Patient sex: M
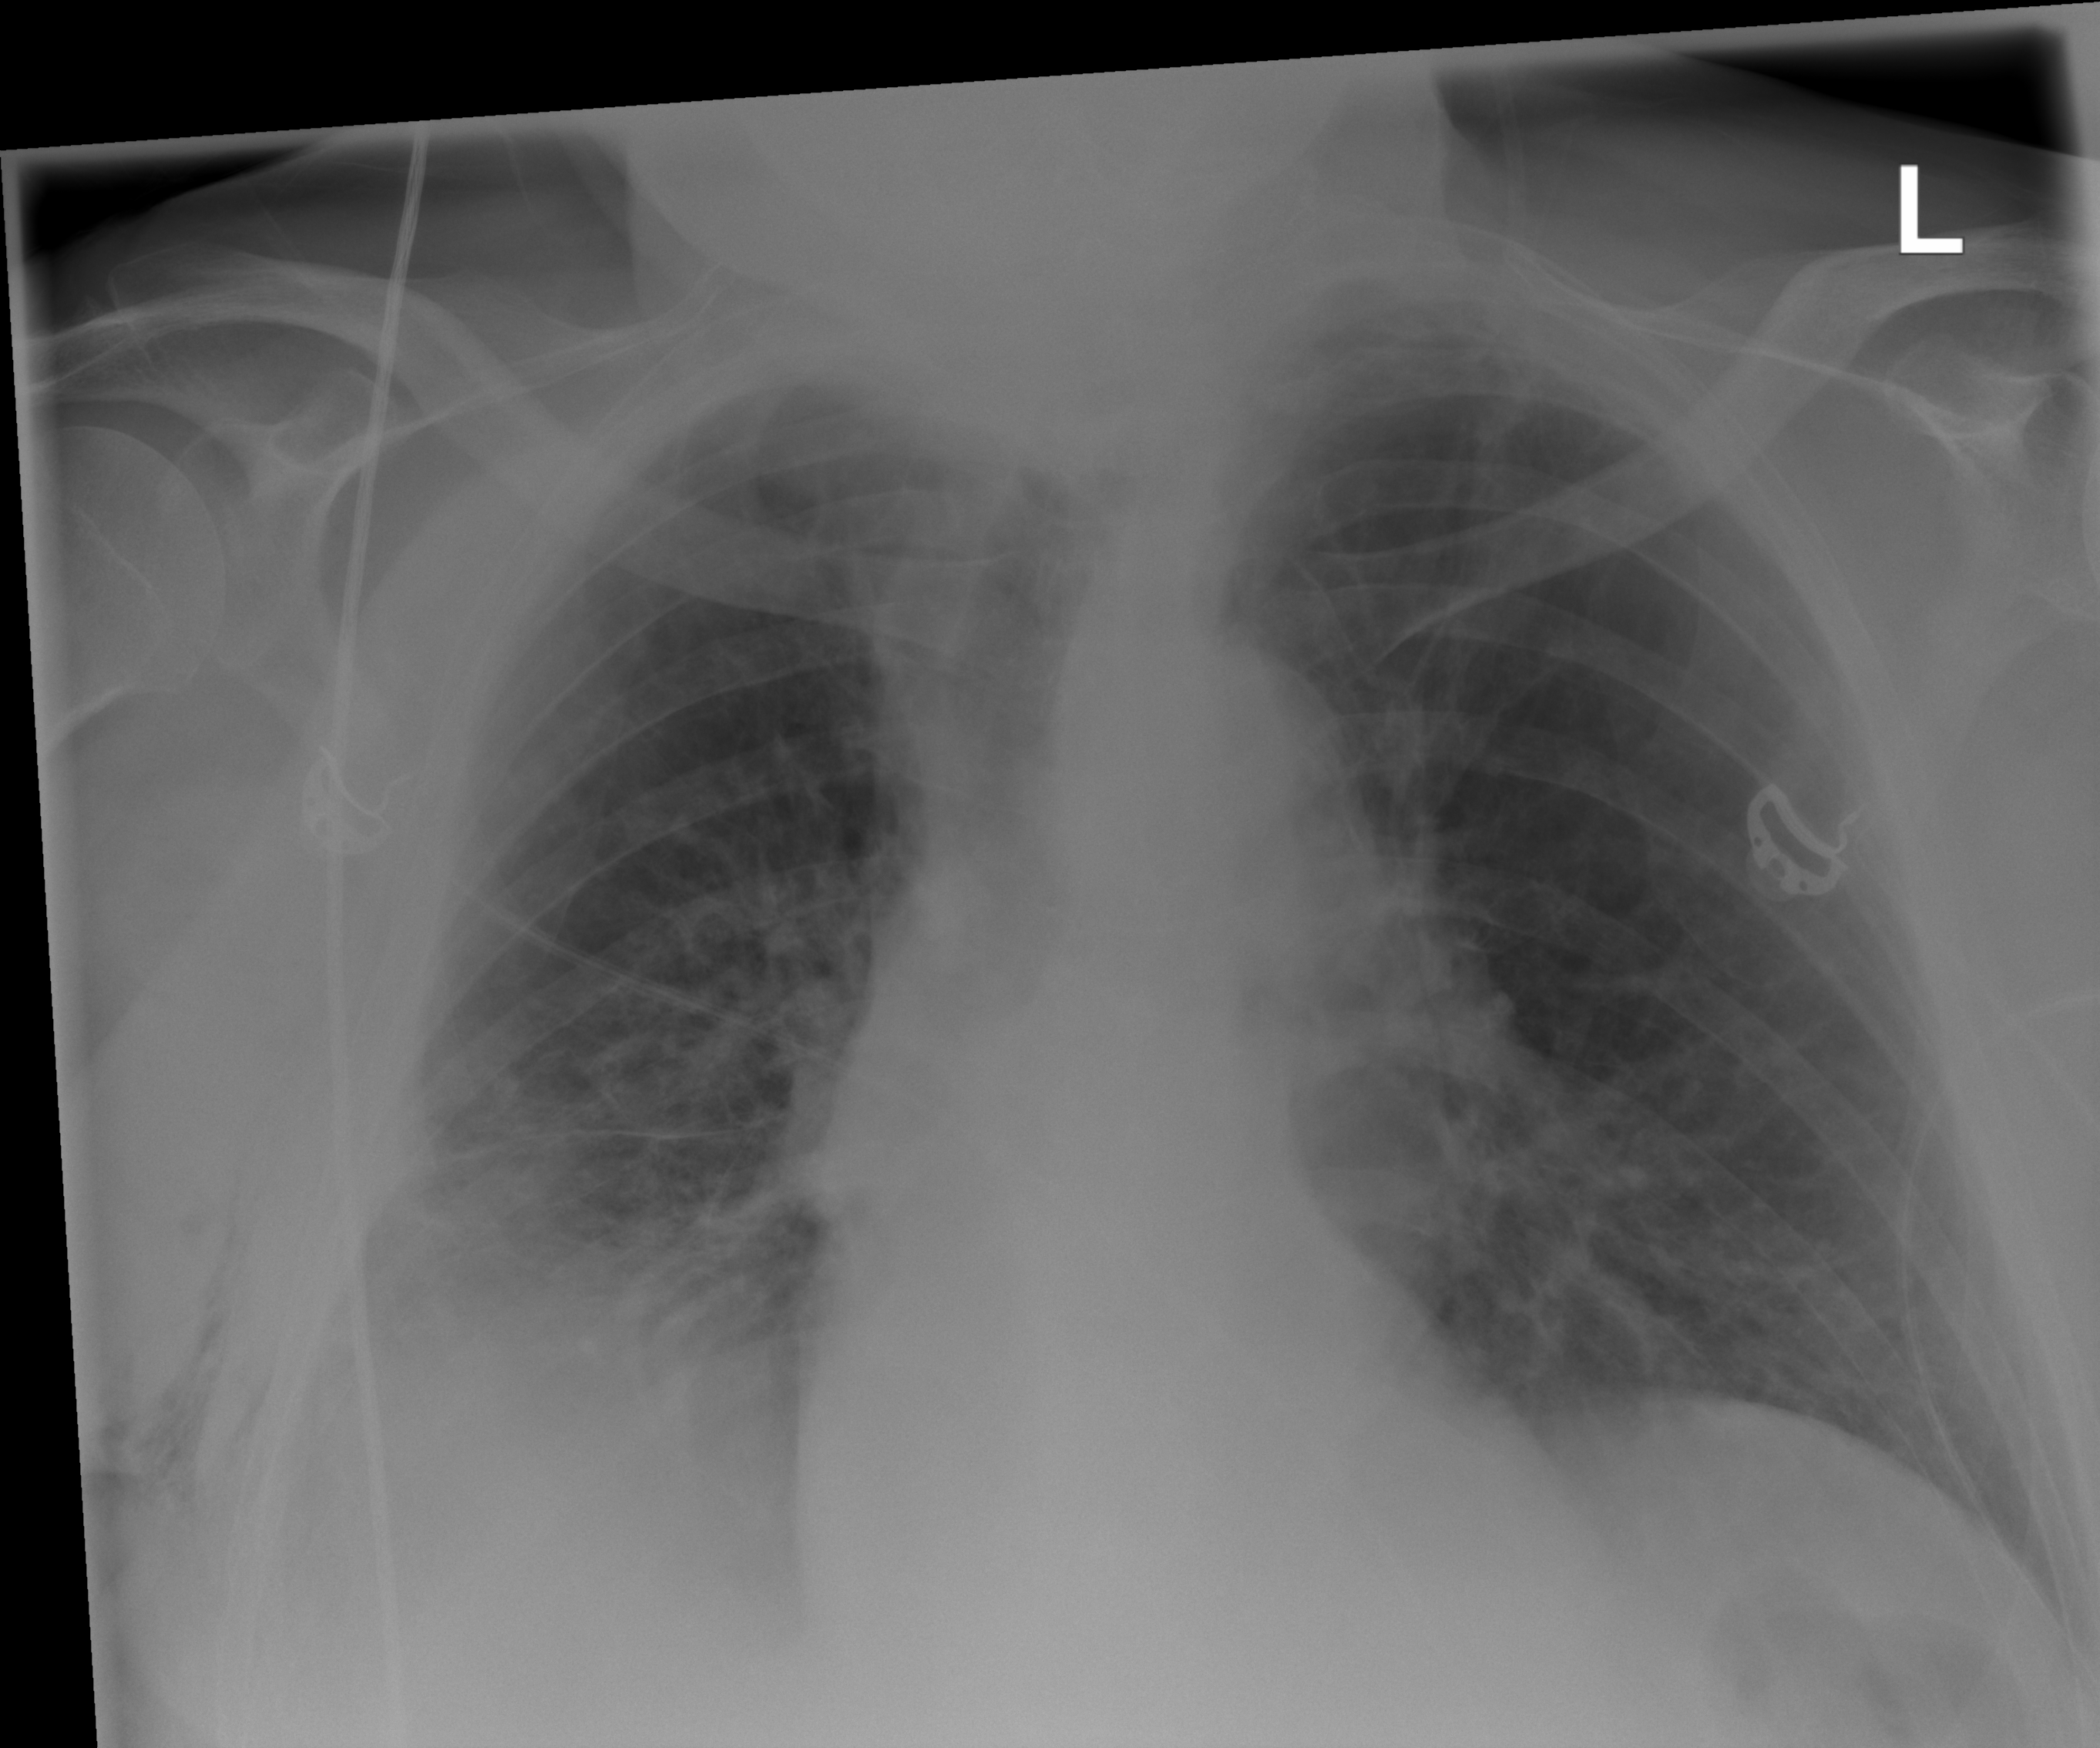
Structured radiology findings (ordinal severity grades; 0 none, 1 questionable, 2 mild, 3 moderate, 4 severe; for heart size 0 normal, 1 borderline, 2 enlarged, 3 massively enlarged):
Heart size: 0
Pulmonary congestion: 2
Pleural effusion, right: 2
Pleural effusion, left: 0
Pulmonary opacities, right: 2
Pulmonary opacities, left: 1
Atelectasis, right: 2
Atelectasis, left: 0